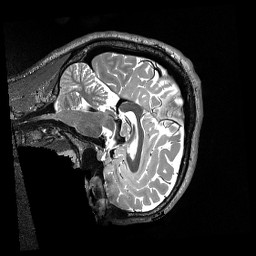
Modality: T2w
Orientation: sagittal
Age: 21
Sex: male
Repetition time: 3.2 s
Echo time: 0.563 s